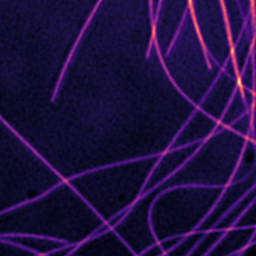
Label: Super-resolution Microtubules image